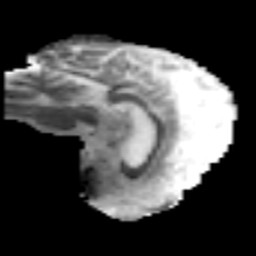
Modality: MD
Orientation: sagittal
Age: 41
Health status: ill
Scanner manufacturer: philips
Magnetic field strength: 3 T
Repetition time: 9 s
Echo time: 0.127 s